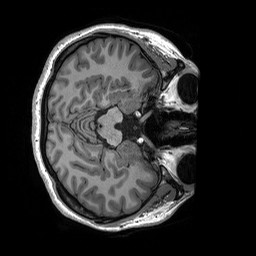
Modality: T1w
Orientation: axial
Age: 20
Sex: female
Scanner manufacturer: siemens
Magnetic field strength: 3 T
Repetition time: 2.53 s
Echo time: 0.00227 s